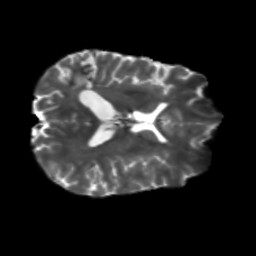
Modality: T2w
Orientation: axial
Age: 42
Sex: male
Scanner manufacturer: siemens
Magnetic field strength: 3 T
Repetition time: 5.47 s
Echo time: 0.0854 s